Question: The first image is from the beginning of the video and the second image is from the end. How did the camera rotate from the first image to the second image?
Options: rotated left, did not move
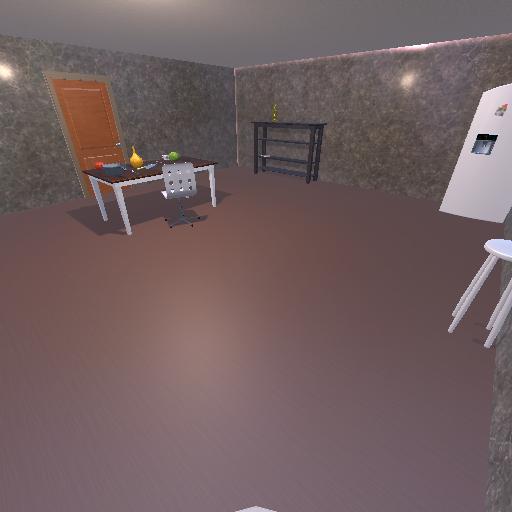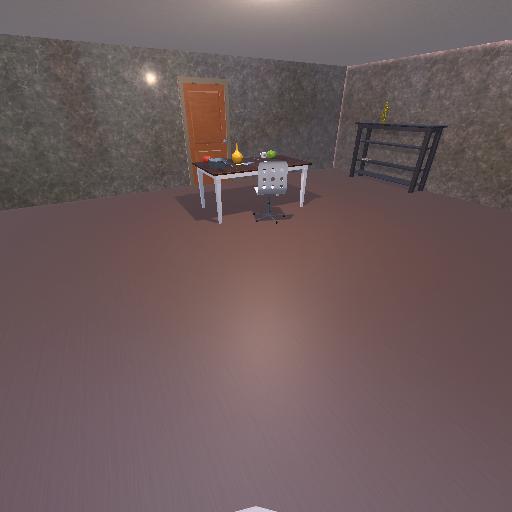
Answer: rotated left